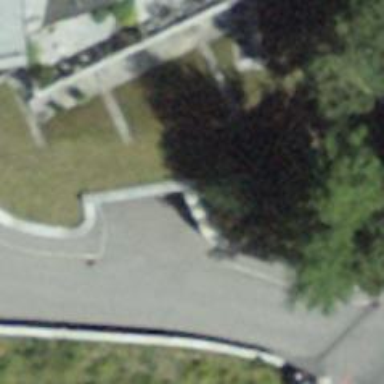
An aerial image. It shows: Parking entrance.